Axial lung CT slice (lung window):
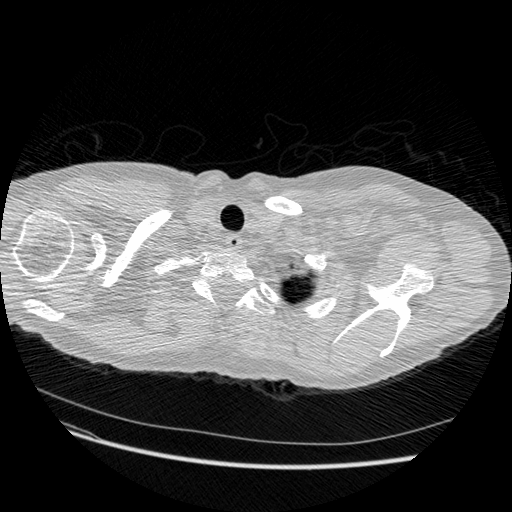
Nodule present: no